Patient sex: F
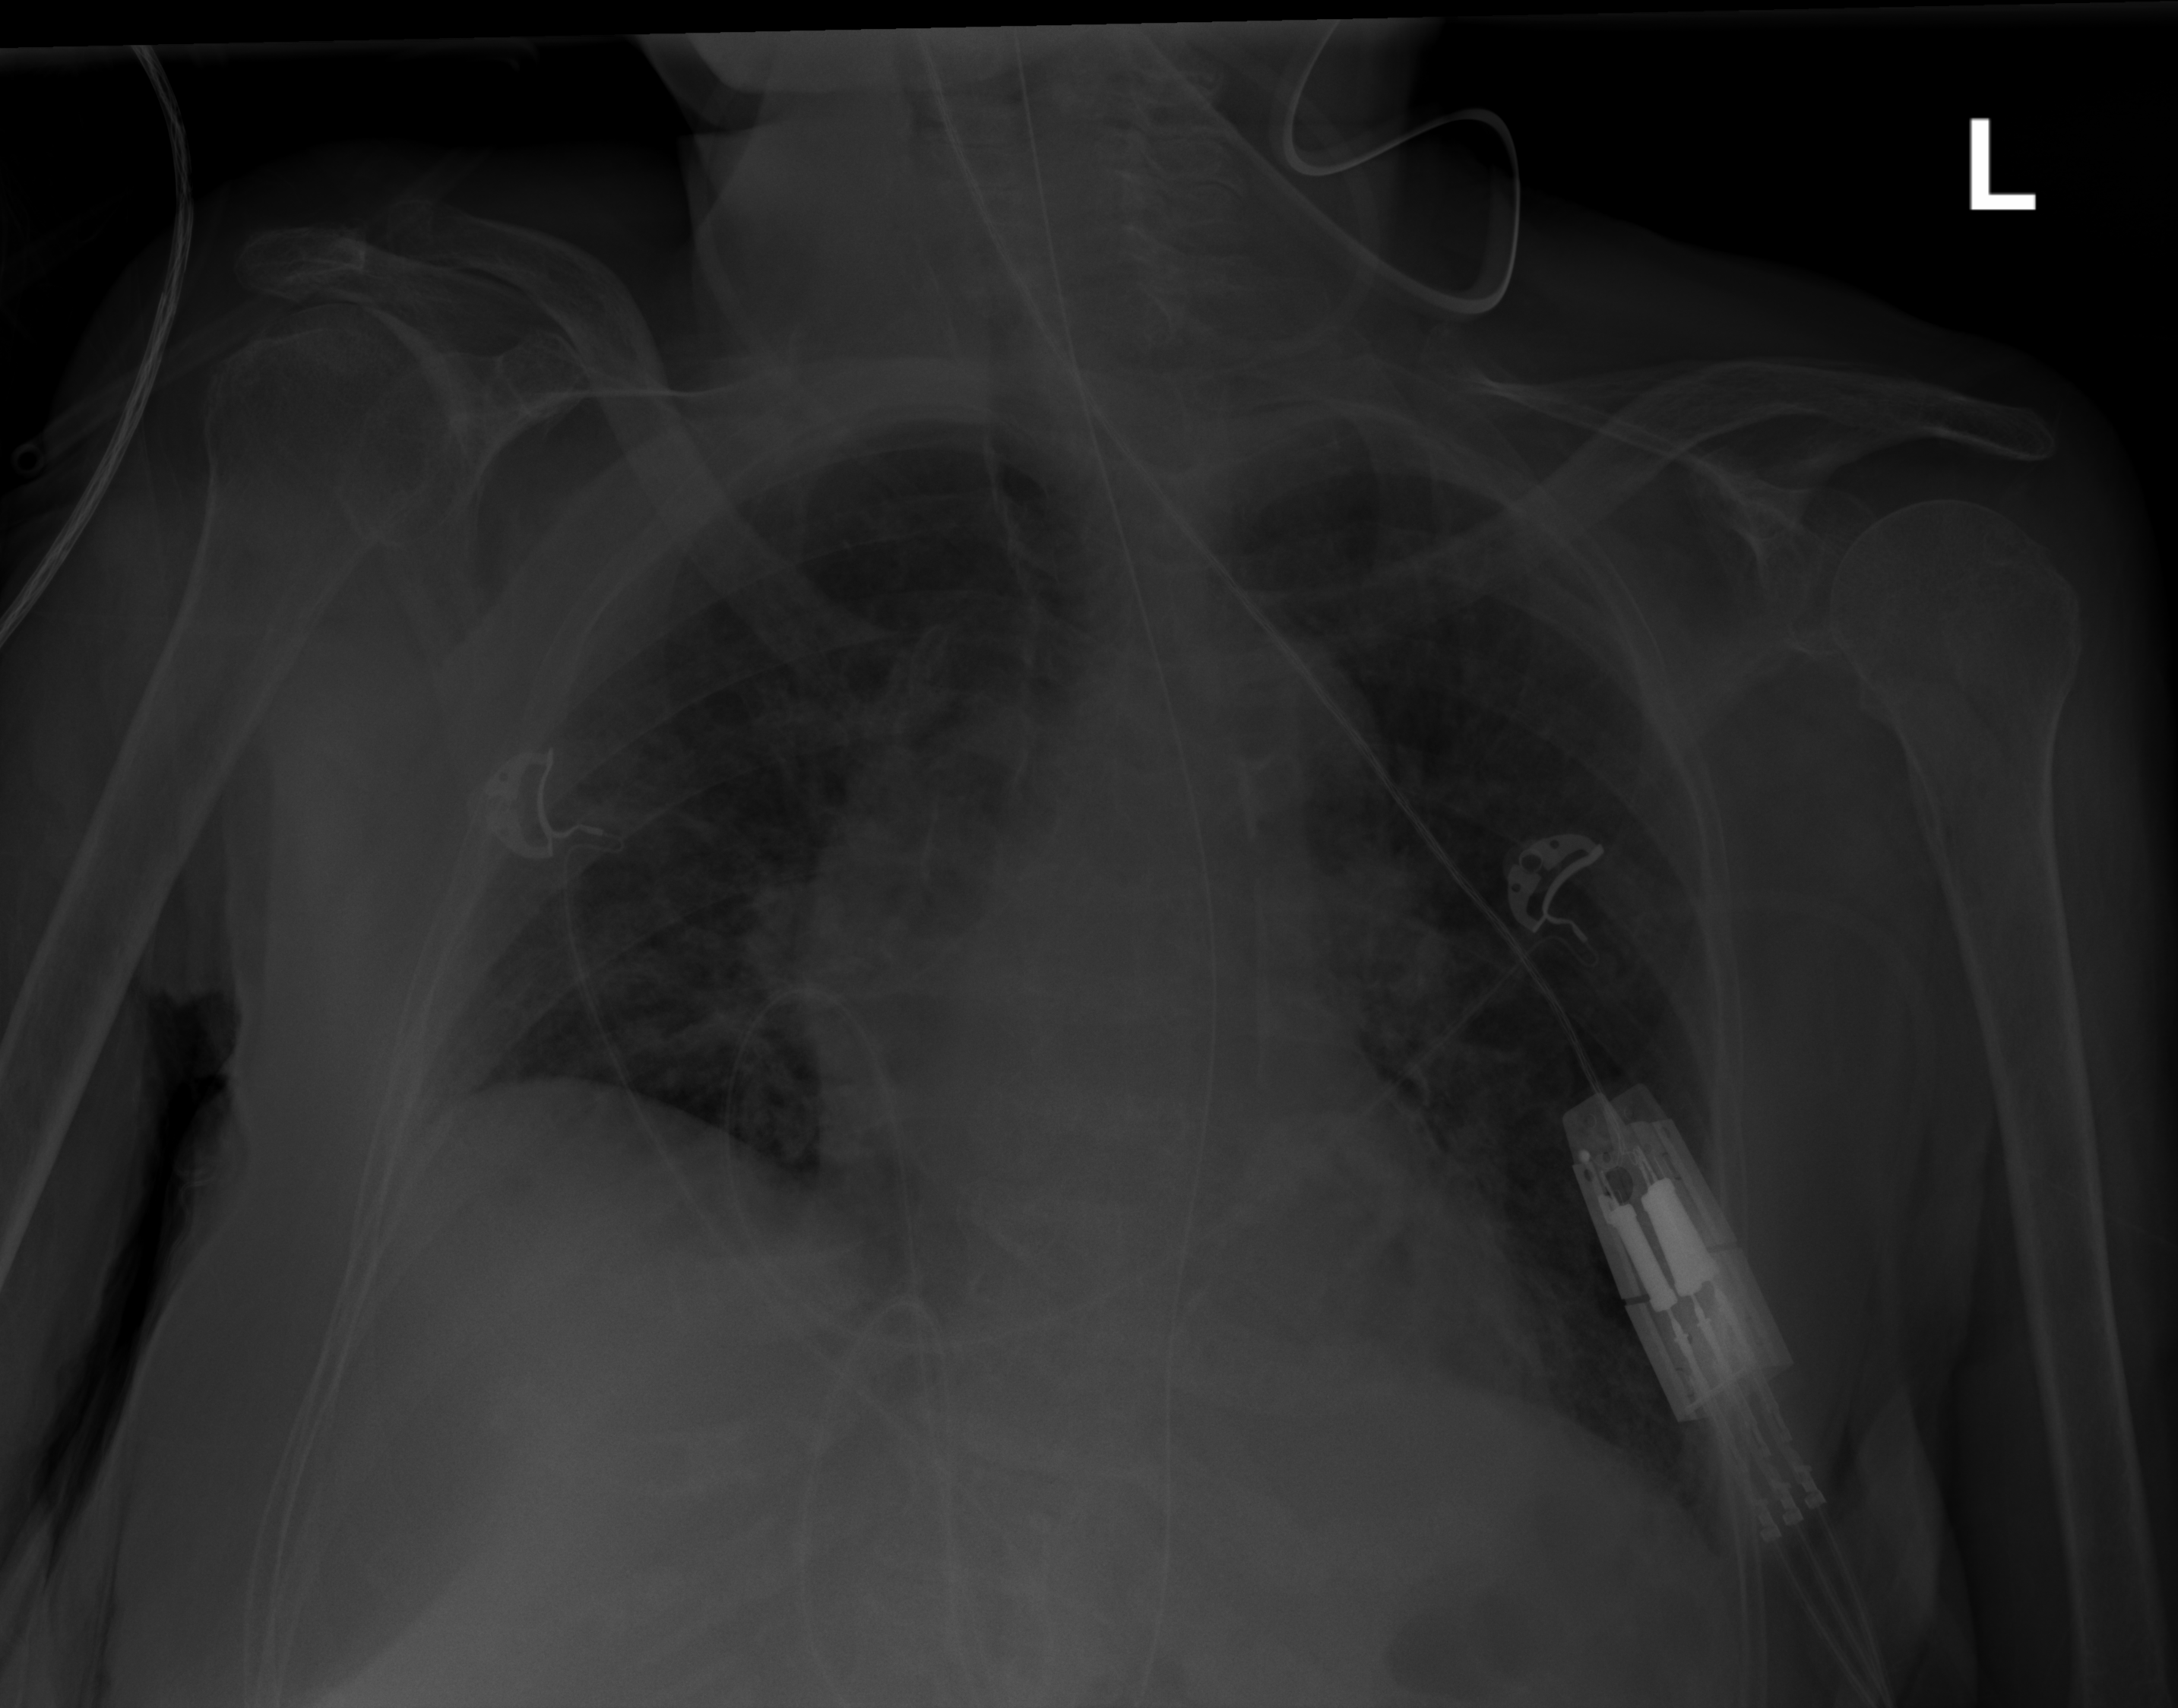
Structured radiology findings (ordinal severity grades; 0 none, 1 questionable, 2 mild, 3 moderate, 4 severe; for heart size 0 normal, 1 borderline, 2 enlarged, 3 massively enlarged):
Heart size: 1
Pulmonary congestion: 0
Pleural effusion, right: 0
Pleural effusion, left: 0
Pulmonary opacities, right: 2
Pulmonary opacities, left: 2
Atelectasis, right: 2
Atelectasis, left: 2